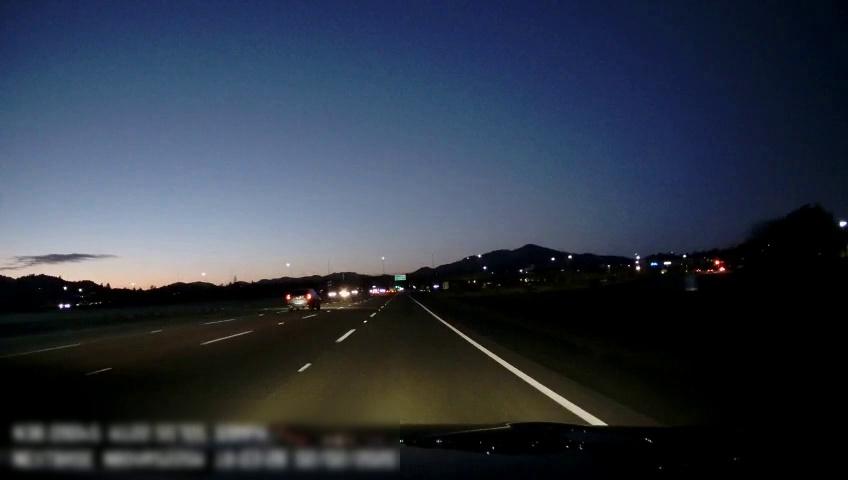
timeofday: Dusk/Dawn/Twilight
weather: Other
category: Drivable Space
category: Vehicles | SUV
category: Lanes | Alternate Lane
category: Lanes | Alternate Lane
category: Lanes | Alternate Lane
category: Lanes | Alternate Lane
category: Lanes | Alternate Lane
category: Traffic | Signs